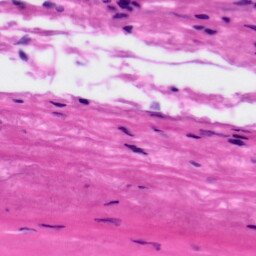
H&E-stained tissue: Tonsil